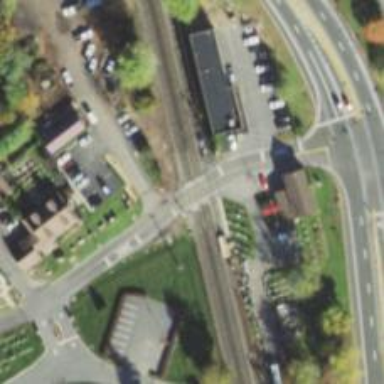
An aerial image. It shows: Level railway crossing with lights and barriers.